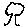
Label: tree